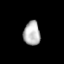
Tissue: lung
Cell type: Fibroblasts
Senescence score: 0.5552
Nuclear area (px): 391
Mean DAPI intensity: 182.379